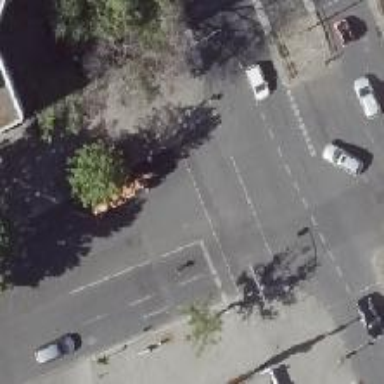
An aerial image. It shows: Road with traffic signals controlling the flow of traffic.